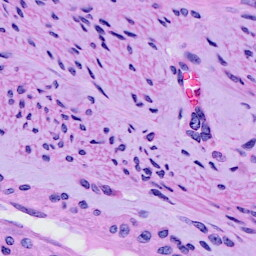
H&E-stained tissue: Cervix